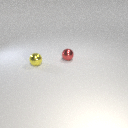
small red metal sphere to the right of small yellow metal sphere